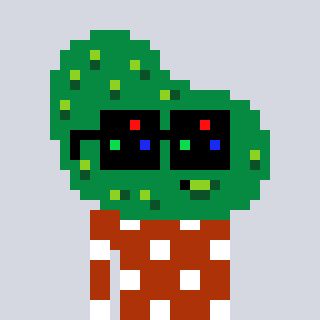
a pixel art character with square black sunglasses, a pickle-shaped head and a hotbrown-colored body on a cool background